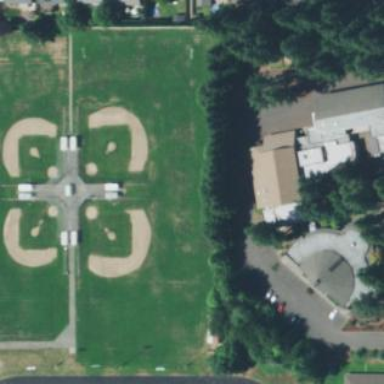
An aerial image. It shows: Baseball pitch for leisure and sports activities.